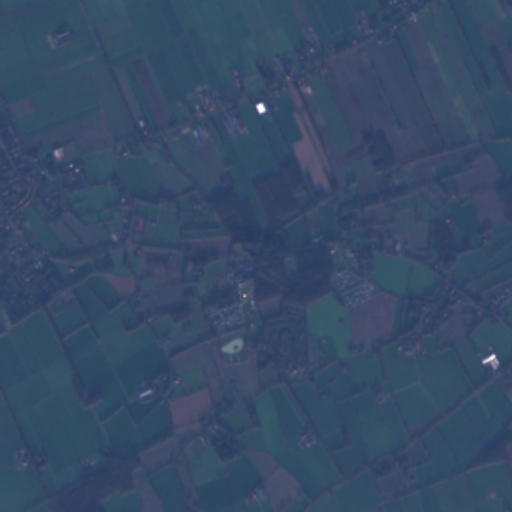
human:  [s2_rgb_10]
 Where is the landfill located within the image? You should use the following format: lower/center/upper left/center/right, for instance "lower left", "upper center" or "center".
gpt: There is no landfill in the image.